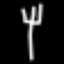
Label: fork